Question: Here is my code, and error is visible also:

In SQLite Manager from Mozzila Firefox - all queries work fine which means that DB is correct
Maybe someone can piont me out what is wrong with my code?
EDIT:
My code:
'''
NSArray *paths = NSSearchPathForDirectoriesInDomains(NSDocumentDirectory, NSUserDomainMask, YES);
NSString *docsPath = [paths objectAtIndex:0];
NSString *path = [docsPath stringByAppendingPathComponent:@"stories_db.sqlite"];
FMDatabase *db = [FMDatabase databaseWithPath:path];
//[db open];
if ([db open]==true)
{
FMResultSet *resultsFavorite = [db executeQuery:@"SELECT count(*) from favorites"];
while ([resultsFavorite next])
{
Pasaka *pasaka = [[Pasaka alloc]init];
pasaka.title = [resultsFavorite stringForColumn:@"story_name"];
pasaka.image = [resultsFavorite stringForColumn:@"image_path"];
pasaka.movie = [resultsFavorite stringForColumn:@"video_path"];
[favoriteMovieList addObject:pasaka];
}
}
'''
When i do this query:
'''
FMResultSet *results = [db executeQuery:@"SELECT count(*) FROM sqlite_master"];
'''
it doesn't show any errors.
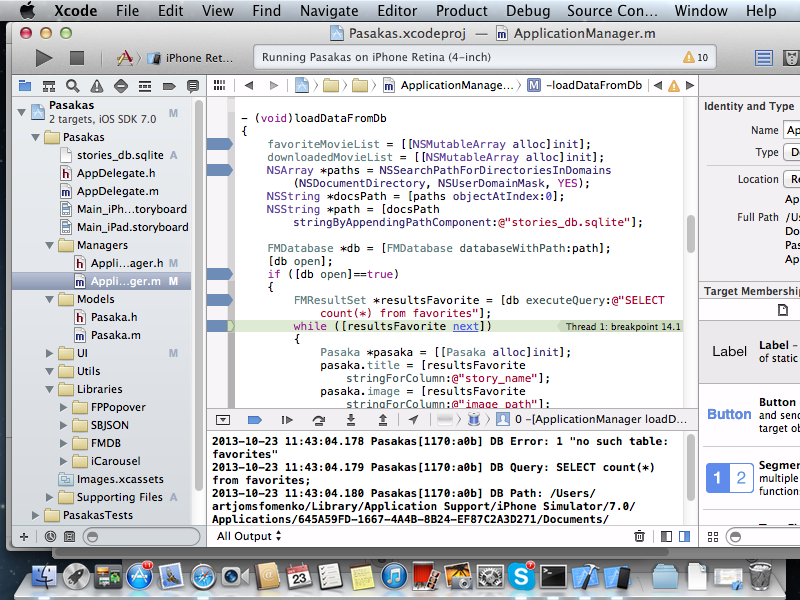
Answer: You need to copy your database to your document folder first (also check if your sqlite file was properly added in the Copy Bundle Resources in Build Phases of your project setting):
'''
//Where your original database file is
bundleDatabasePath = [[NSBundle mainBundle] pathForResource:@"stories_db" ofType:@"sqlite"];
//Where you will copy it in order to be used
documentDatabasePath = [[NSHomeDirectory() stringByAppendingPathComponent:@"Documents"] stringByAppendingString:@"/stories_db.sqlite"];
//Using the default file manager
NSFileManager *fileManager = [NSFileManager defaultManager];
NSError *error;
//Copy empty database into document folder
if (![fileManager copyItemAtPath:bundleDatabasePath toPath:databasePath error:&error]) {
//Error
NSLog(@"Could not copy the database into document folder. Error:%@", error);
}
//Use DB
FMDatabase *db = [FMDatabase databaseWithPath:databasePath];
'''